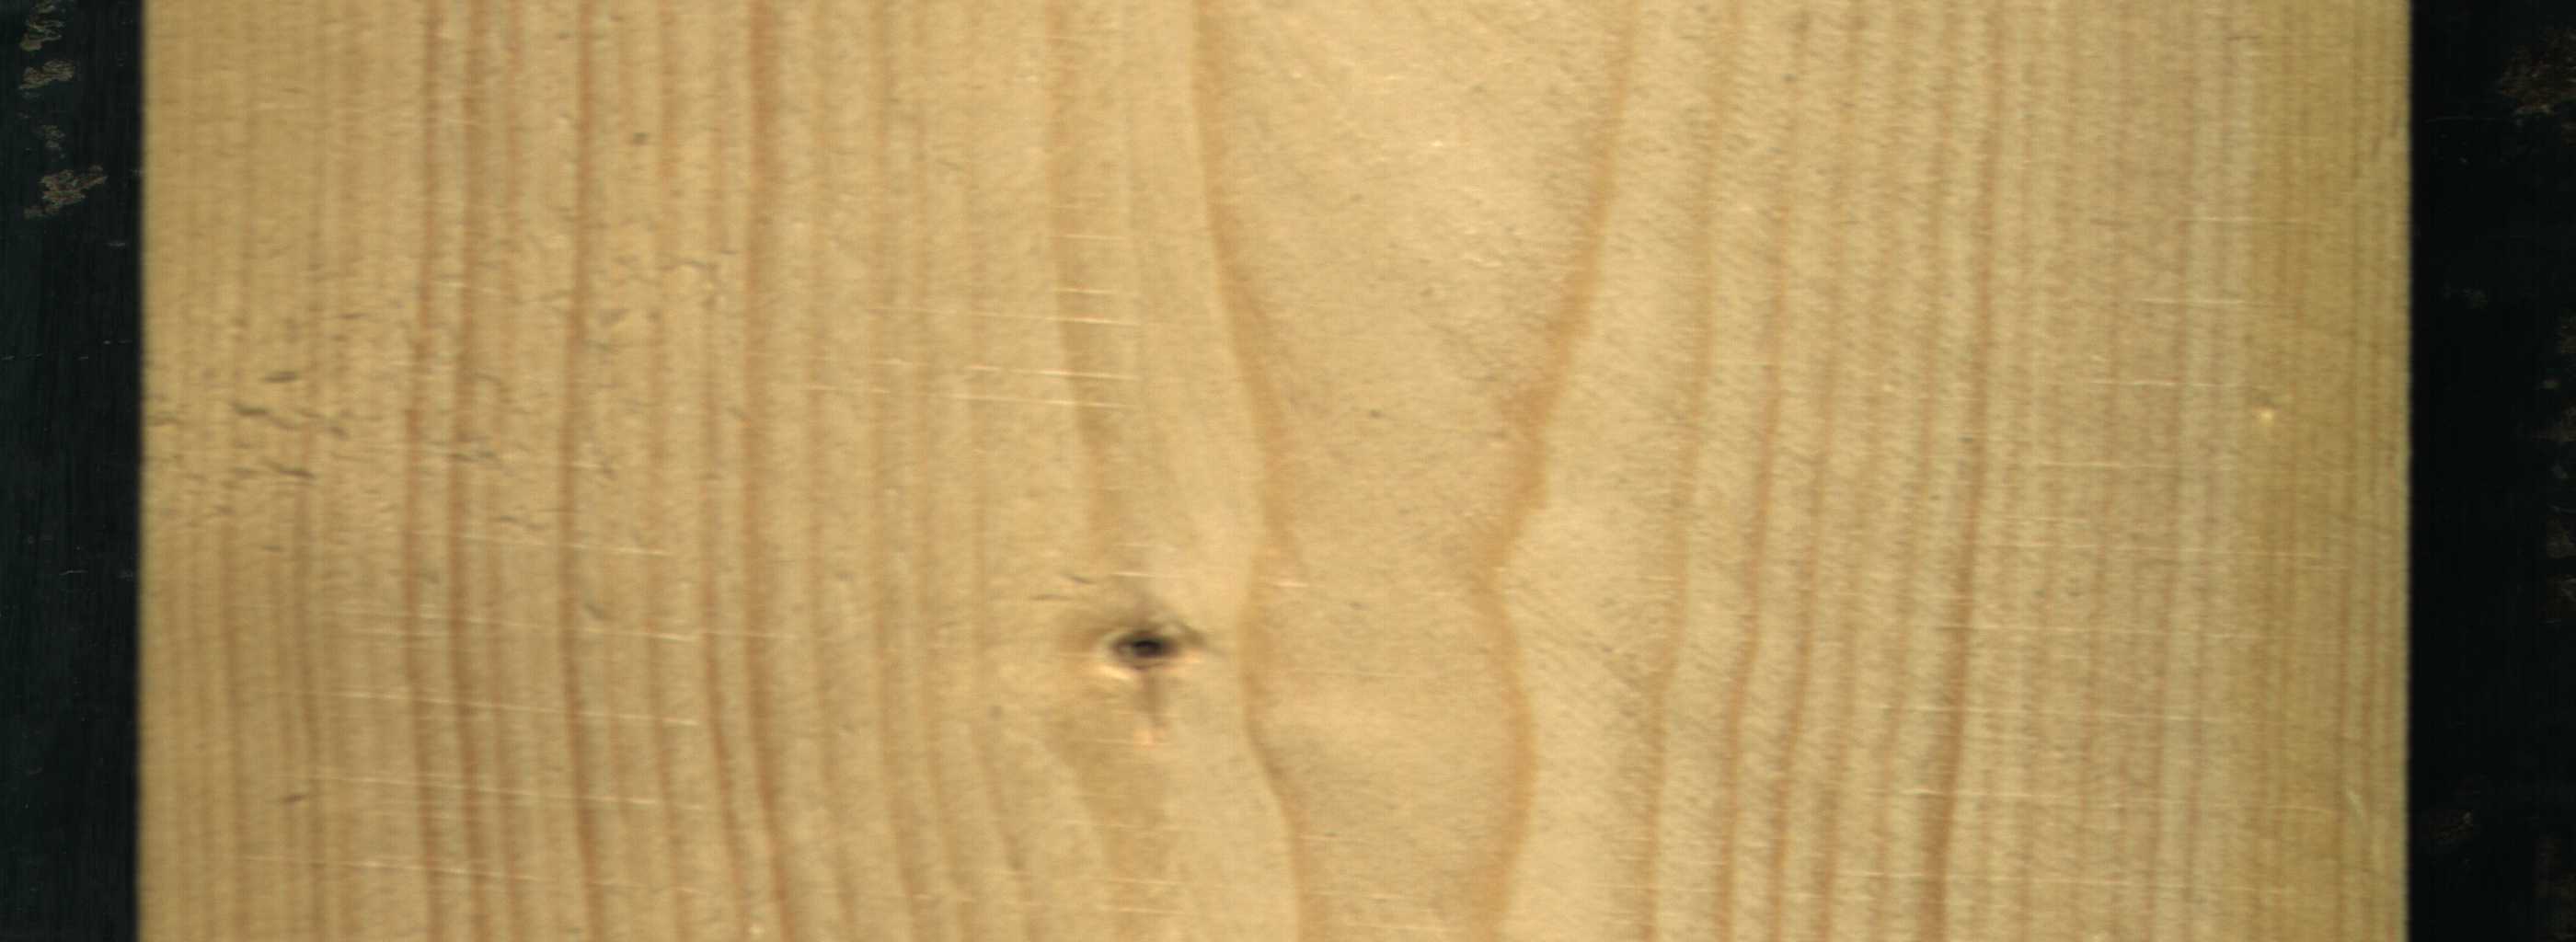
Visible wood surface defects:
Dead_Knot